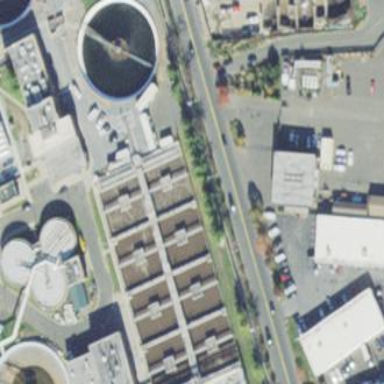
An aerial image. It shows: Building with storage tank.